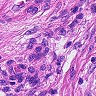
Metastatic tissue present: yes